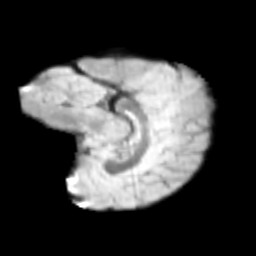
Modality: T2w
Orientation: sagittal
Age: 9
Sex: female
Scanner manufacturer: siemens
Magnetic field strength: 3 T
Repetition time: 3.8 s
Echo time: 0.07 s